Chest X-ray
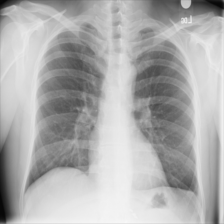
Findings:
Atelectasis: negative
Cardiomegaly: negative
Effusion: negative
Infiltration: negative
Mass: negative
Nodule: negative
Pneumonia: negative
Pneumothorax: negative
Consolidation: negative
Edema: negative
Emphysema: negative
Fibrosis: negative
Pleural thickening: negative
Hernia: negative